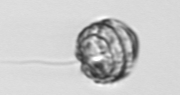
Label: Dinophyceae